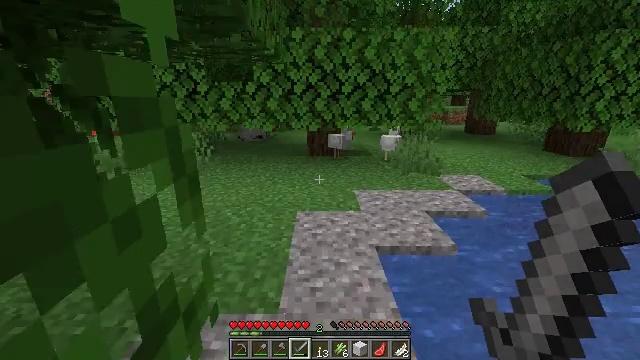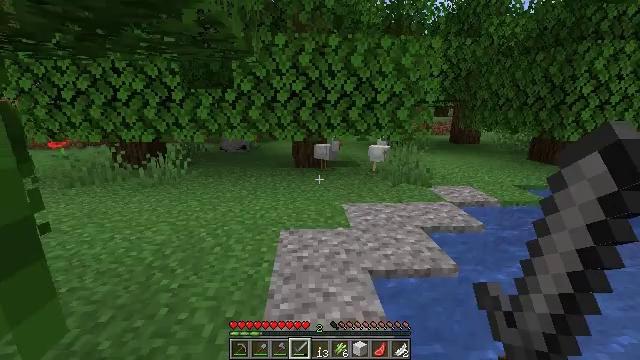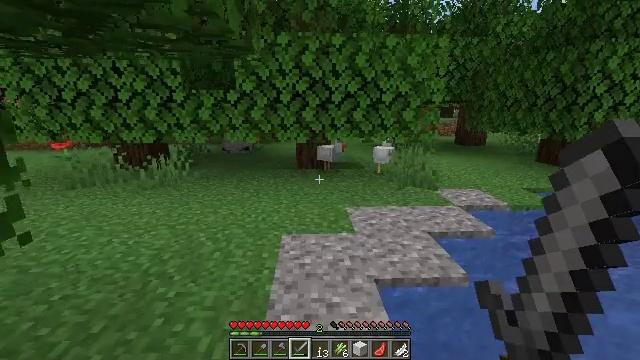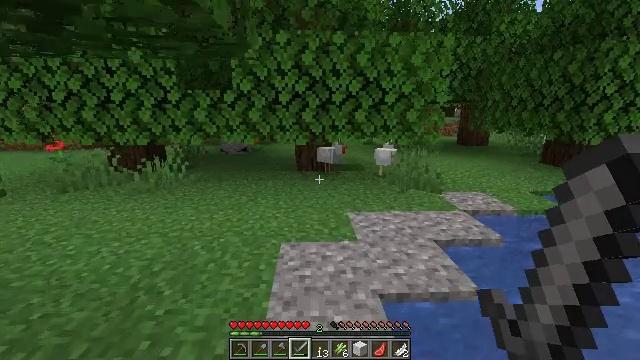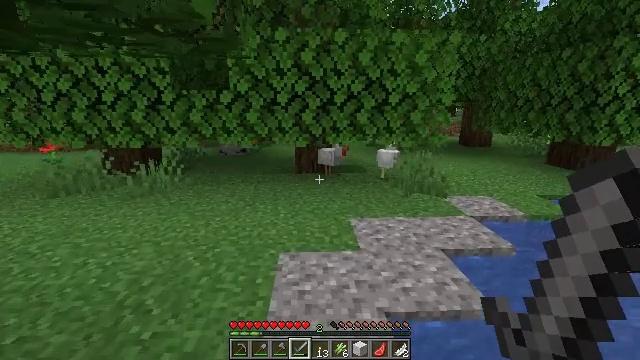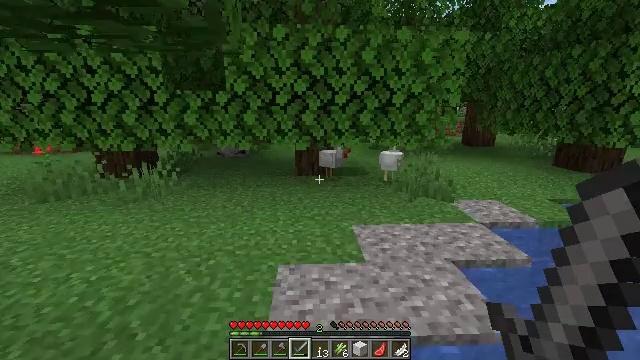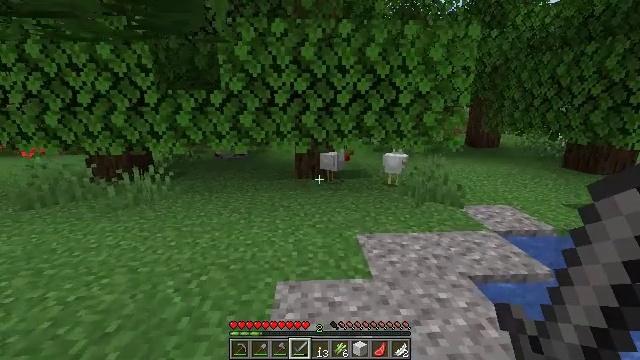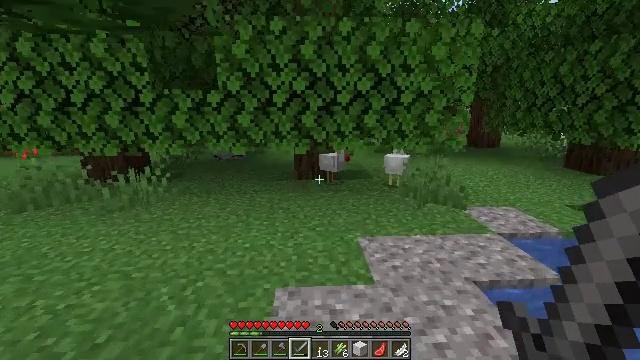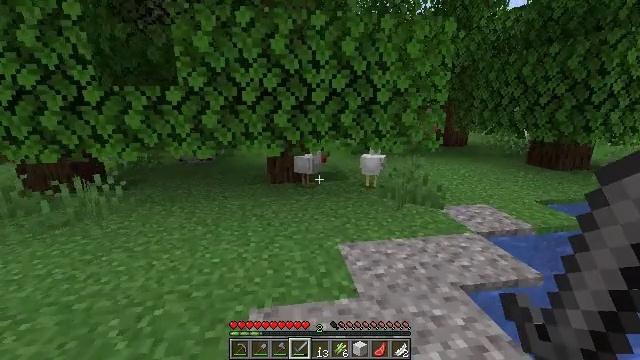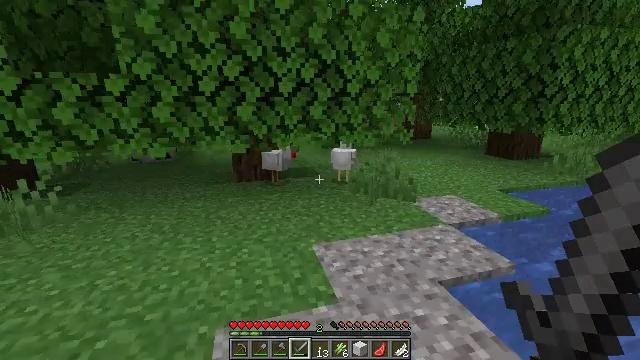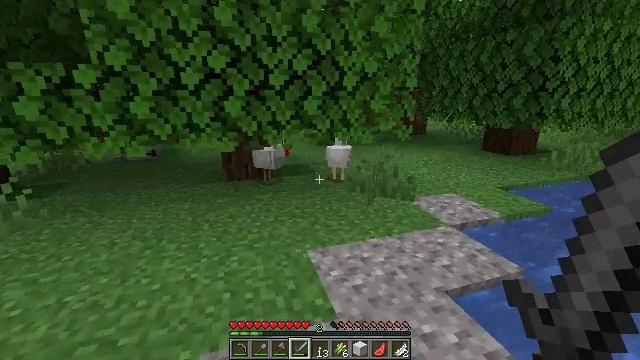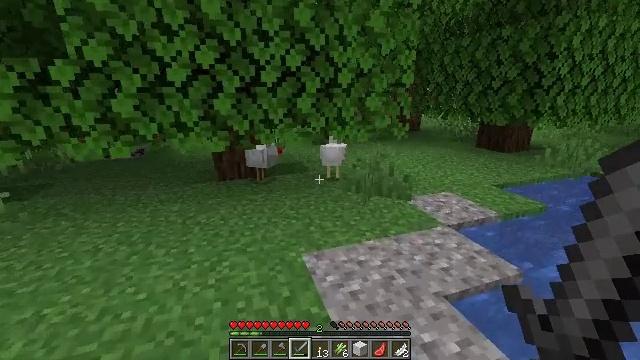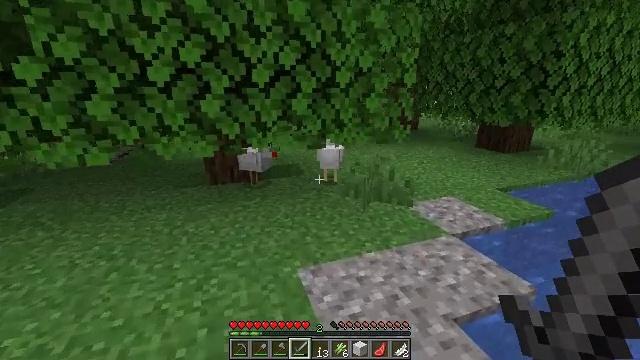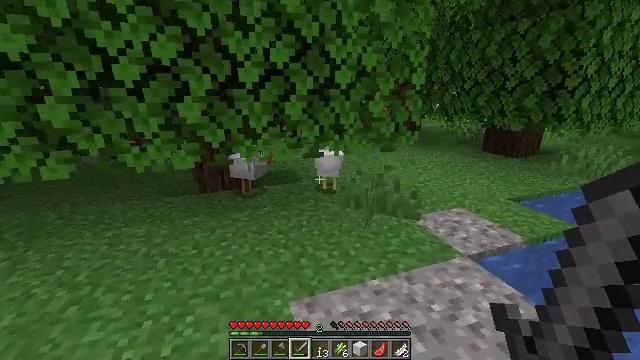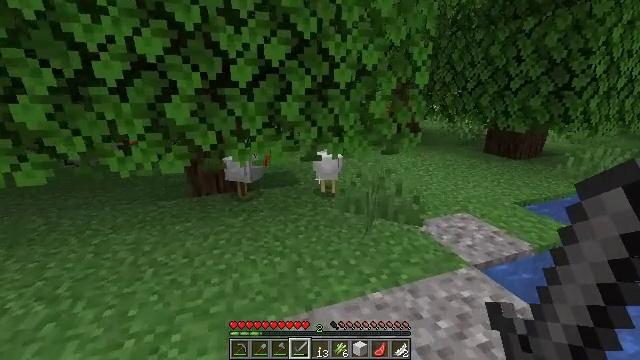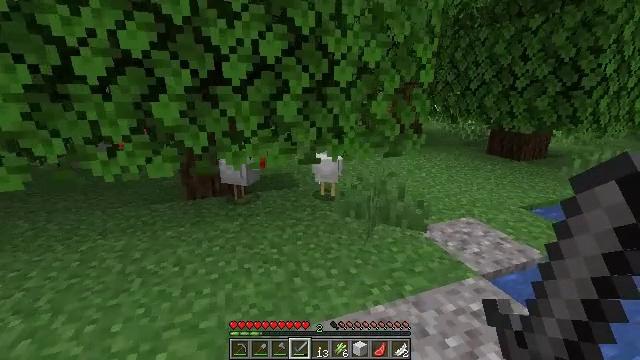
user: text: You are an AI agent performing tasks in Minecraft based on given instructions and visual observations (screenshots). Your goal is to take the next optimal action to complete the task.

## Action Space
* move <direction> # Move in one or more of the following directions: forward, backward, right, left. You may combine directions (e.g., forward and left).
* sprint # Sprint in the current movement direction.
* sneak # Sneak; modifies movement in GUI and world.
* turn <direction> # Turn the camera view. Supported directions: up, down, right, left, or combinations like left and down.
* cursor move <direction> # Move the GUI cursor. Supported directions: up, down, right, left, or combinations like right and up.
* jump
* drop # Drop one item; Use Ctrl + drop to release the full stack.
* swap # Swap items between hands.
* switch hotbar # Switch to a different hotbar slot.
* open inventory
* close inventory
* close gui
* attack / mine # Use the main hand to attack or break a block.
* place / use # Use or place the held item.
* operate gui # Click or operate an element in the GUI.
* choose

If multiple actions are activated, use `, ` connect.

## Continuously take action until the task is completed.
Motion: motion action
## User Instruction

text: Break oak leaves from the trees.
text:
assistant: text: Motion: move forward, turn right and up
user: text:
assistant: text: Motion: move forward
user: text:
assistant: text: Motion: move forward
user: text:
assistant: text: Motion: move forward
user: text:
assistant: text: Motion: move forward
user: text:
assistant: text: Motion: move forward
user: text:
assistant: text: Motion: move forward
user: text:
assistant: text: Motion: move forward, turn right
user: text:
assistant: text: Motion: move forward, turn right and down
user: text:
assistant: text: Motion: move forward, turn right
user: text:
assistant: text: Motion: move forward, turn right
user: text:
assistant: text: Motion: move forward
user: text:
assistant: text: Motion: move forward
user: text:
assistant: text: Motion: move forward
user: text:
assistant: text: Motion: move forward
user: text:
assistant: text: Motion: move forward
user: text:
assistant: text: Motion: move forward
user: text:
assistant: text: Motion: move forward and move right, turn down
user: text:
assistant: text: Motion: move forward and move right, turn down
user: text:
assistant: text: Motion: move forward and move right, turn left and down, attack / mine
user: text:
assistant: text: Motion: move forward and move right, attack / mine
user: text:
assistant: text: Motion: move forward and move right, attack / mine
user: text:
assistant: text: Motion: move forward and move right, turn left
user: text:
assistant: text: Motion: move forward and move right, turn left, attack / mine
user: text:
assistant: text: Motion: move forward and move right, turn left, attack / mine
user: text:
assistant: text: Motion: move forward and move right, turn left, attack / mine
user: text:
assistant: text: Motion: move forward and move right, turn left
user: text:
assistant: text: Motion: move forward and move right, turn left, attack / mine
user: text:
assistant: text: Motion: move forward and move right, turn left and down, attack / mine
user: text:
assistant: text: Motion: move forward and move right, turn left, attack / mine